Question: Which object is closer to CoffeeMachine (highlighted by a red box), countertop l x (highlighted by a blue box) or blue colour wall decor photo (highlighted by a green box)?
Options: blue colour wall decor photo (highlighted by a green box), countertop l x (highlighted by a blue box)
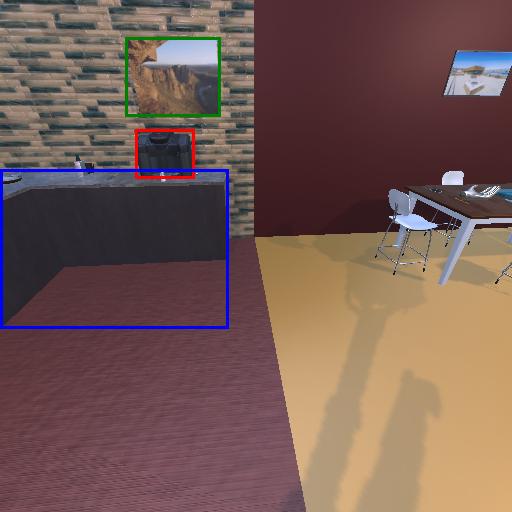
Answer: blue colour wall decor photo (highlighted by a green box)